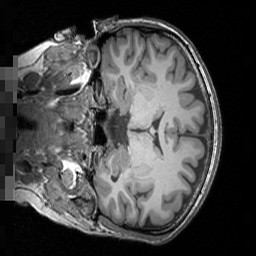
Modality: T1w
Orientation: coronal
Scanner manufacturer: siemens
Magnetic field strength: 3 T
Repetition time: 1.5 s
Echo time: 0.00291 s